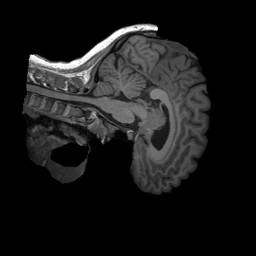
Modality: T1w
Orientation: sagittal
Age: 25
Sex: female
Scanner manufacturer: siemens
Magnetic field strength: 3 T
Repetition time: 2.3 s
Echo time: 0.00232 s